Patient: sex F, age 52
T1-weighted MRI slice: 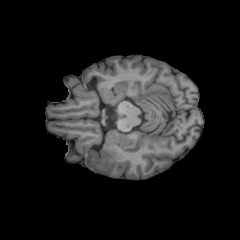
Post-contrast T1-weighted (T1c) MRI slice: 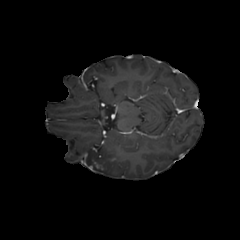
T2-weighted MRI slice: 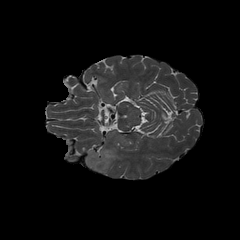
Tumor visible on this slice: yes
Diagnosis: Glioblastoma, IDH-wildtype
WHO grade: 4